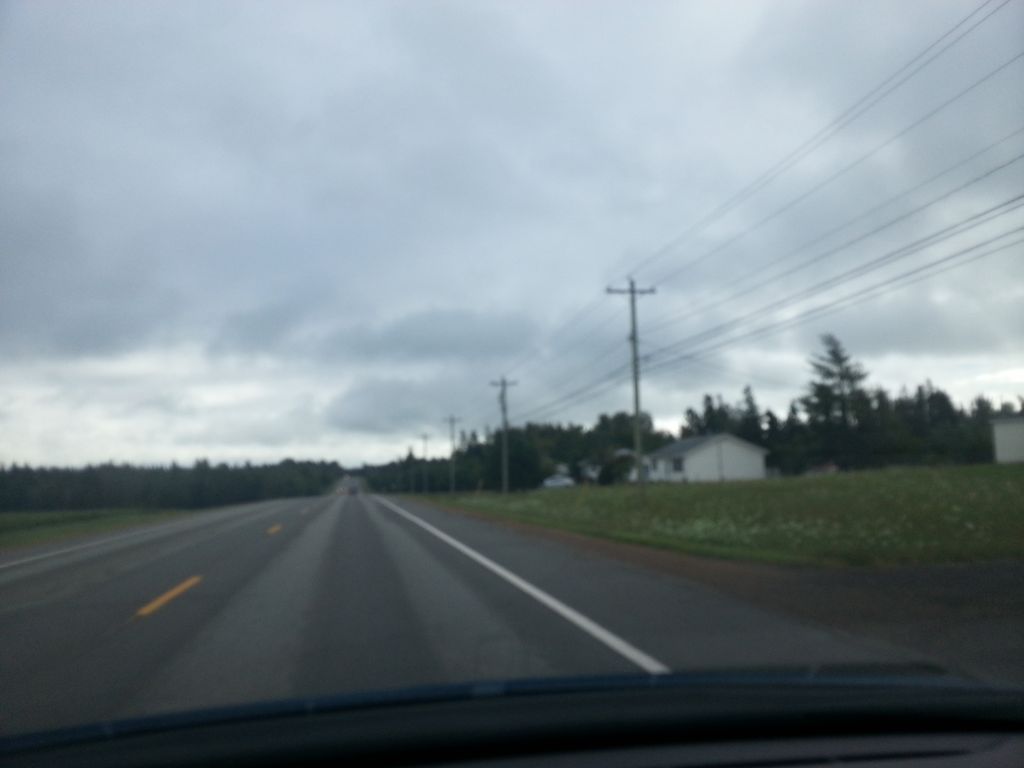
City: charlottetown